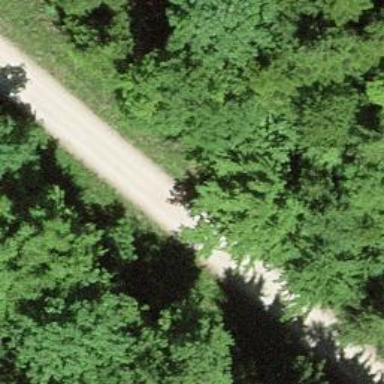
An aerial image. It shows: Gravel track with grade2 quality.